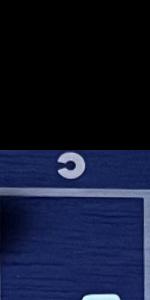
Label: Empty